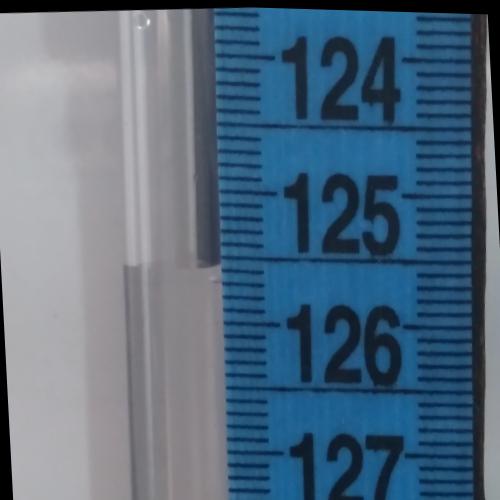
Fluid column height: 125.6 cm